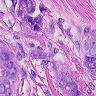
Metastatic tissue present: yes